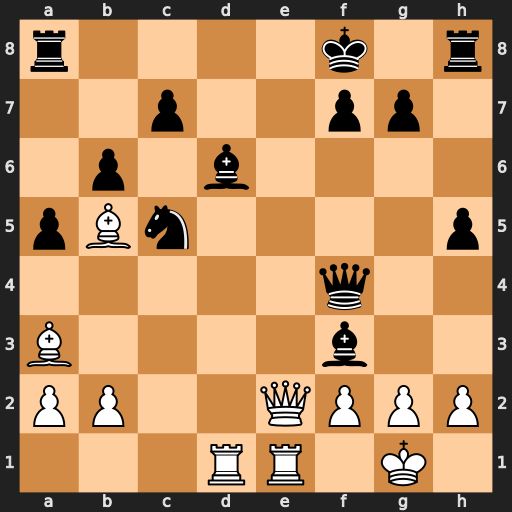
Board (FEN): r4k1r/2p2pp1/1p1b4/pBn4p/5q2/B4b2/PP2QPPP/3RR1K1
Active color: w
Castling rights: -
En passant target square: -
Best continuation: Qe8+ Rxe8 Rxe8#